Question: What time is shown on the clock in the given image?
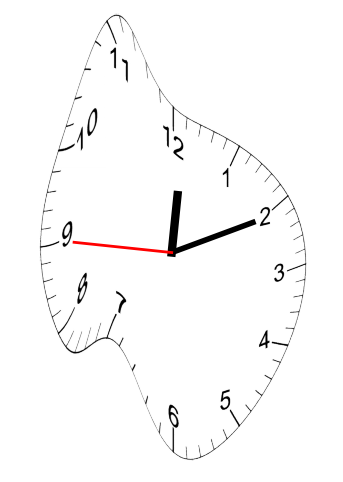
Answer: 12:10:45